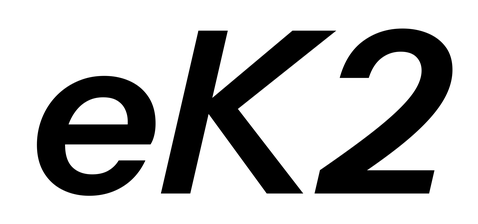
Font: InstrumentSans-Italic_SemiBold_Italic